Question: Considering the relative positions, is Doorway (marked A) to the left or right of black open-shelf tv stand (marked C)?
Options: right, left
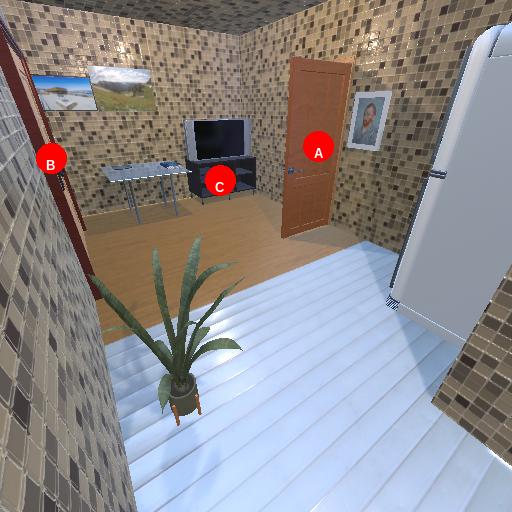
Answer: right